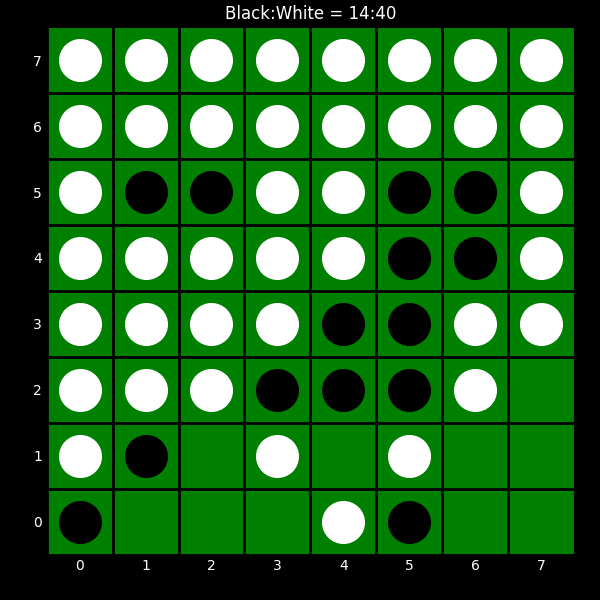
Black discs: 14
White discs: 40